Question: How to remove the trace of ui-notification
These notifications making user to unable to click on buttons
Even notification killed when user geeting to point again its popping ,blocking the user to press button.
[
'''
$scope.loginForm = function(isValid) {
// $window.location.href = '/home';
$scope.submitted = true;
if (isValid) {
service.login({
data: {
user: $scope.login
}
}).then(function(response) {
authService.isLoggedIn = response.status == "success";
if (response.status == "success") {
authService.set("userInfo", response.data)
authService.role = response.data.role;
authService.name = response.data.name;
Notification.success({message:'Successfully logged in'});
// Notification.clearAll("Successfully logged in");
}
else{
Notification.success('Invalid Credentials');
}
// console.log(response.data.redirect)
$location.path(response.data.redirect);
});
} else {
Notification.error('Error Login');
}
};
'''
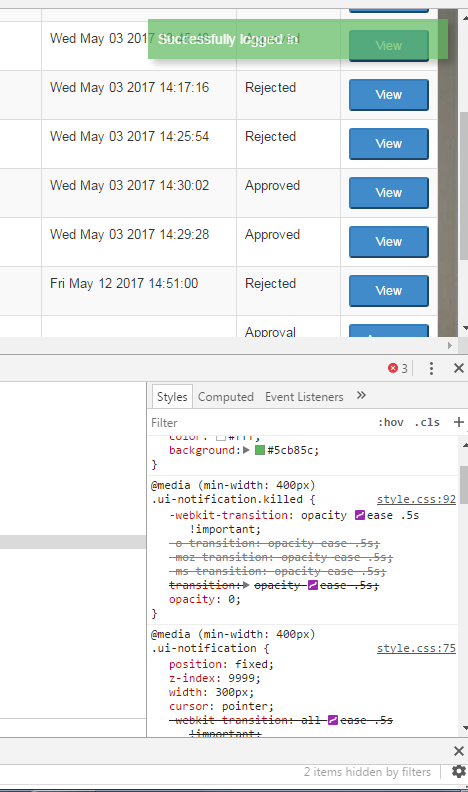
Answer: '''
app.config(["NotificationProvider", function (notificationProvider) {
notificationProvider.setOptions({
delay: 1000,
startTop: 20,
startRight: 10,
verticalSpacing: 20,
horizontalSpacing: 20,
positionX: 'left',
positionY: 'bottom'
});
}]);
'''
> you can use on app config to hide message faster, if not, go .
'''
app.service("closeNotify", function ($timeout) {
this.closeNotification = function (time) {
$timeout(function() {
$(".message").click();
}, time);
}
});
'''
> In this service we use to handle function, after popup the message we set our service to hide message after specific time,
'''
app.controller("ctrl", ["$scope", "Notification", "closeNotify",
function (scope, notification, closeNotify) {
notification.primary('Primary notification');
closeNotify(1000);
}]);
'''